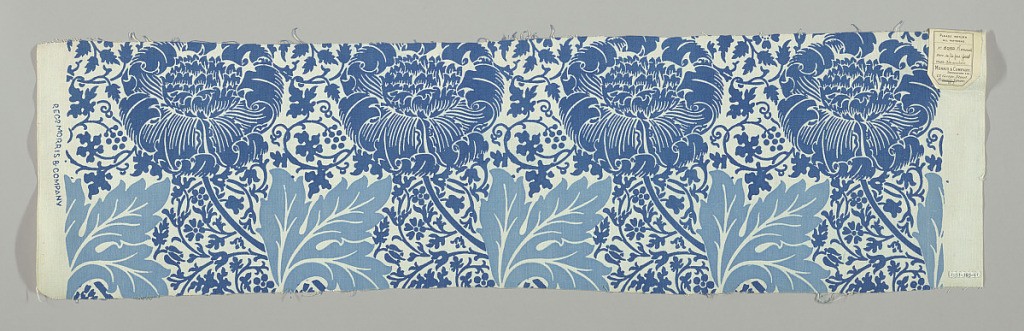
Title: Kennet
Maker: Morris & Co., London, England
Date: designed 1883
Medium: cotton Technique: printed on plain weave
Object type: Textile
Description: Large flower heads leaning left, and large leaves, on a ground of small-scale, all-over design of flowering vines. In two shades of blue on a white ground.